Field crop: tomato
Growth stage: 2
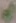
Species: solanum